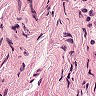
Metastatic tissue present: no